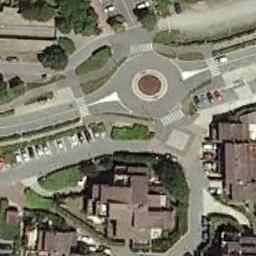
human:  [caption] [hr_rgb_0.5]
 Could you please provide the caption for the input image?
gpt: The roundabout connects some roads and a residential area is next to the roundabout .

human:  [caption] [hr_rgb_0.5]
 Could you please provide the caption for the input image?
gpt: The roundabout is on the grass next to trees and buildings .

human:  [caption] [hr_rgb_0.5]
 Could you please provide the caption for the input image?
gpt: There are several vehicles driving on the road at the roundabout, There are some buildings and some trees and some lawns around the roundabout, And many cars are parked in the open space beside the roundabout .

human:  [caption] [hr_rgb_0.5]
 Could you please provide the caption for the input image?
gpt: Several buildings are next to the roundabout .

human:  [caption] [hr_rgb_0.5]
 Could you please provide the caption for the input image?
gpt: There are some brown buildings and green lawns beside the roundabout .